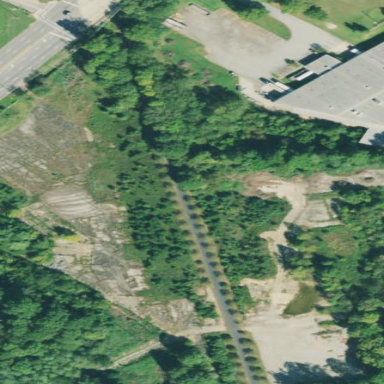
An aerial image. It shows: Brownfield site.